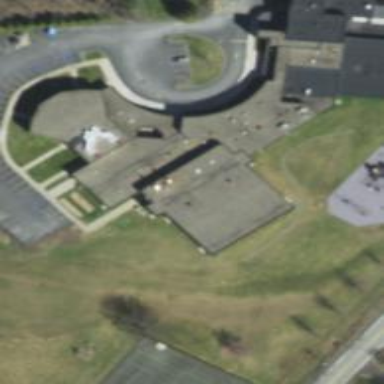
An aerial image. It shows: School.